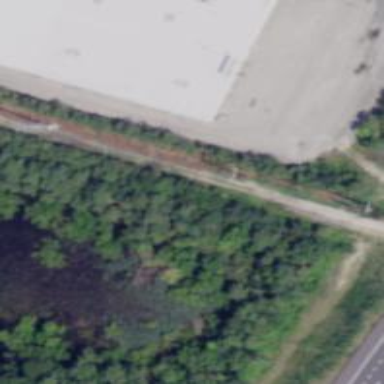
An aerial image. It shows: Abandoned railway.